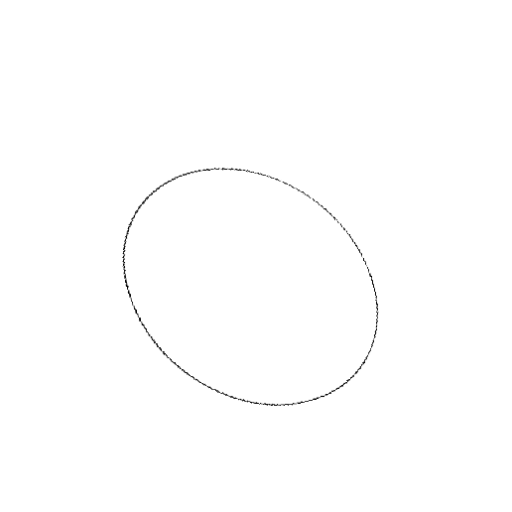
Crossing number: 0